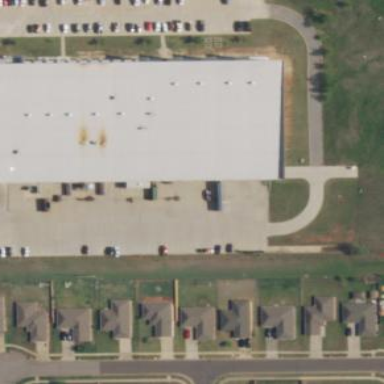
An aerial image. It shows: Industrial building.